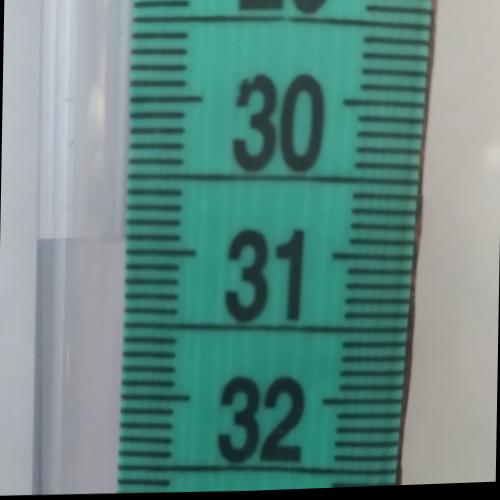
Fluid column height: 30.9 cm